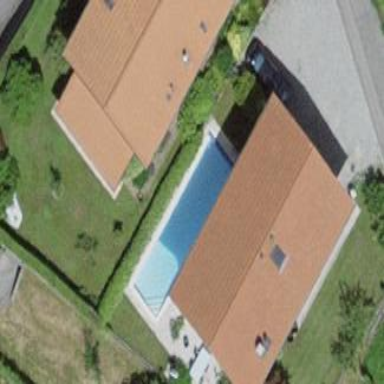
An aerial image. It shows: Swimming pool located in leisure land.